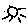
Label: sun